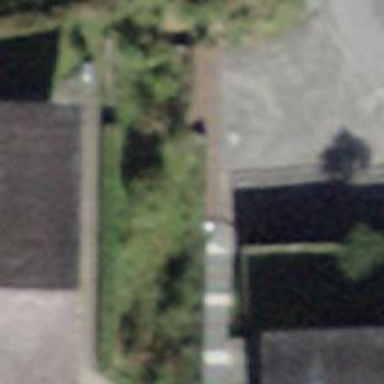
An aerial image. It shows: Garage building.